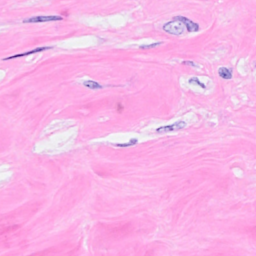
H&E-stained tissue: Breast